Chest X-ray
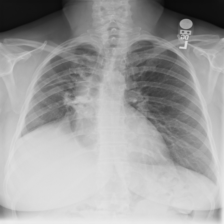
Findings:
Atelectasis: negative
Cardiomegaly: negative
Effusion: negative
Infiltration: negative
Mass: negative
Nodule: negative
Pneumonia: negative
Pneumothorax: negative
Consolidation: negative
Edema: negative
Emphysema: negative
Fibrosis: positive
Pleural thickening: negative
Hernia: negative